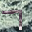
Label: 7